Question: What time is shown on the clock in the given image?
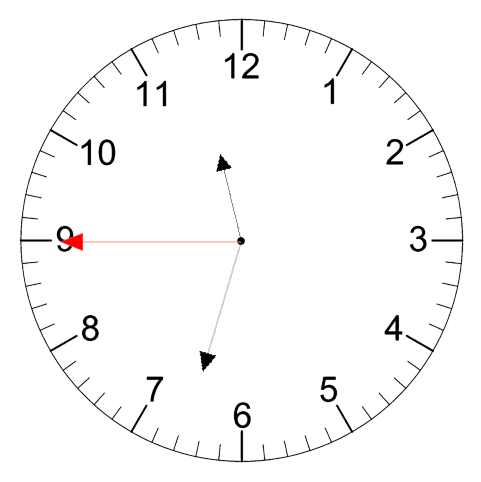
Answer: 11:32:45